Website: crate-barrel
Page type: gifting
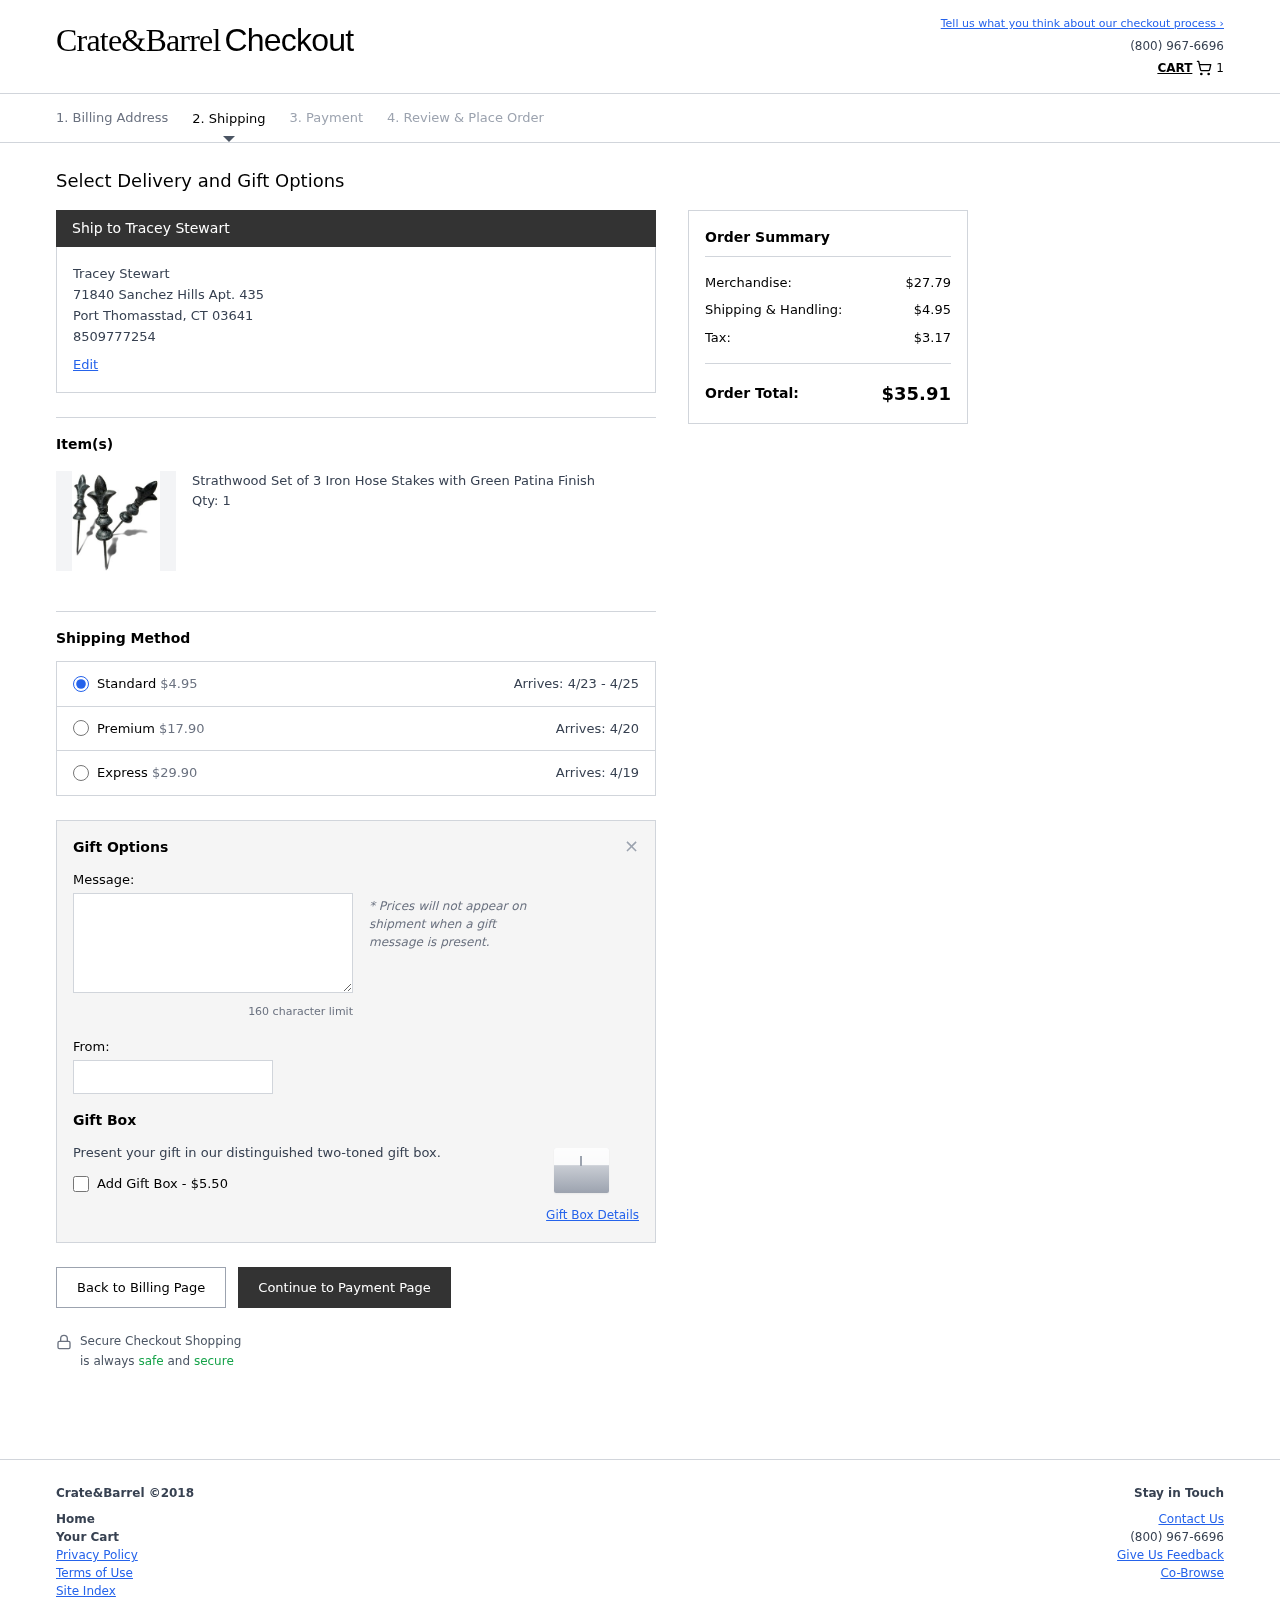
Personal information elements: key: PII_CITY
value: Port Thomasstad
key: PII_FULLNAME
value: Tracey Stewart
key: PII_GIFT_FIRSTNAME
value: Mariah
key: PII_GIFT_MESSAGE
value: Hey Mariah! I thought these little beauties would help keep your garden looking fabulous and tidy this season. Can't wait to see how they brighten up your space! Enjoy every moment outdoors!
Tracey
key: PII_PHONE
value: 8509777254
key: PII_POSTCODE
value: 03641
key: PII_STATE_ABBR
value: CT
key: PII_STREET
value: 71840 Sanchez Hills Apt. 435
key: PII_FULLNAME2
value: Tracey Stewart
Product elements: key: PRODUCT1_NAME
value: Strathwood Set of 3 Iron Hose Stakes with Green Patina Finish
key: PRODUCT1_QUANTITY
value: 1
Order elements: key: ORDER_NUM_ITEMS
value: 1
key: ORDER_SHIPPING_COST
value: $4.95
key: ORDER_DELIVERY_DATE_RANGE
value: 4/23 - 4/25
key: ORDER_PREMIUM_SHIPPING
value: $17.90
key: ORDER_PREMIUM_DATE
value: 4/20
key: ORDER_EXPRESS_SHIPPING
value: $29.90
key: ORDER_EXPRESS_DATE
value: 4/19
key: ORDER_SUBTOTAL
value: $27.79
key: ORDER_TAX
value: $3.17
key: ORDER_TOTAL
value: $35.91